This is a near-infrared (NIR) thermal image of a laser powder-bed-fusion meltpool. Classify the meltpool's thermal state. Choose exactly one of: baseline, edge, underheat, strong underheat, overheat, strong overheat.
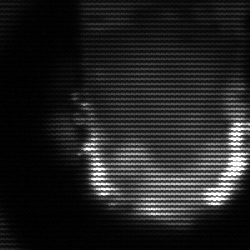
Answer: baseline